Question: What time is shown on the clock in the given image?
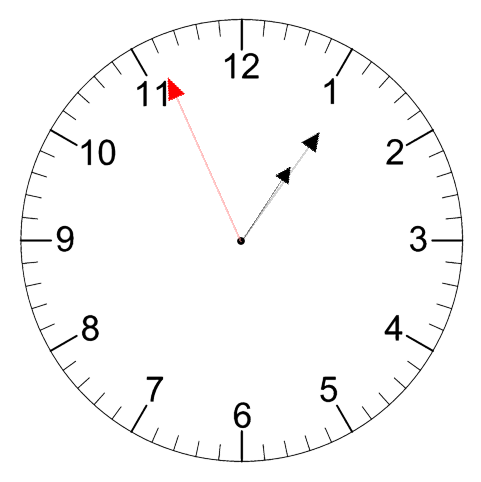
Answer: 01:05:56